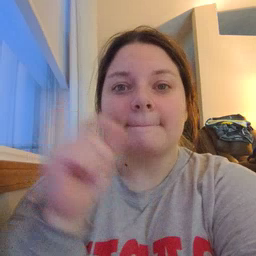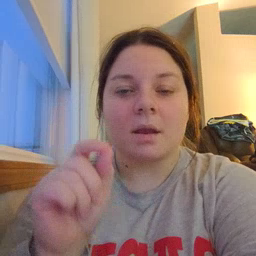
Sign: pen